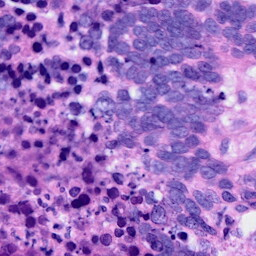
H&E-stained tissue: Ovarian